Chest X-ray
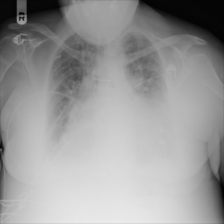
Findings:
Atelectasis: negative
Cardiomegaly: negative
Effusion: negative
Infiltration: negative
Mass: negative
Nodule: negative
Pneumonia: negative
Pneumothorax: negative
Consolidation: negative
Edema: negative
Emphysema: negative
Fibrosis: negative
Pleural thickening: negative
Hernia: negative